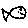
Label: fish